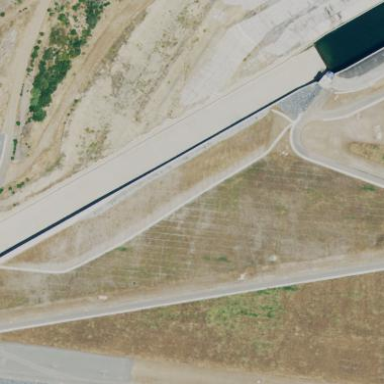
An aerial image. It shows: Dam made of soil.